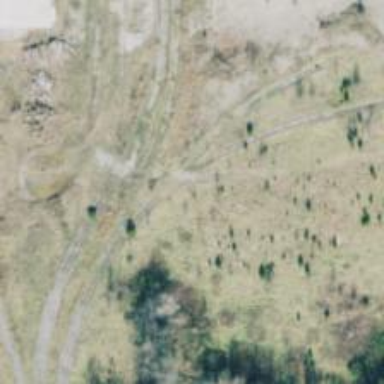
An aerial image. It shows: Disused railway spur line.